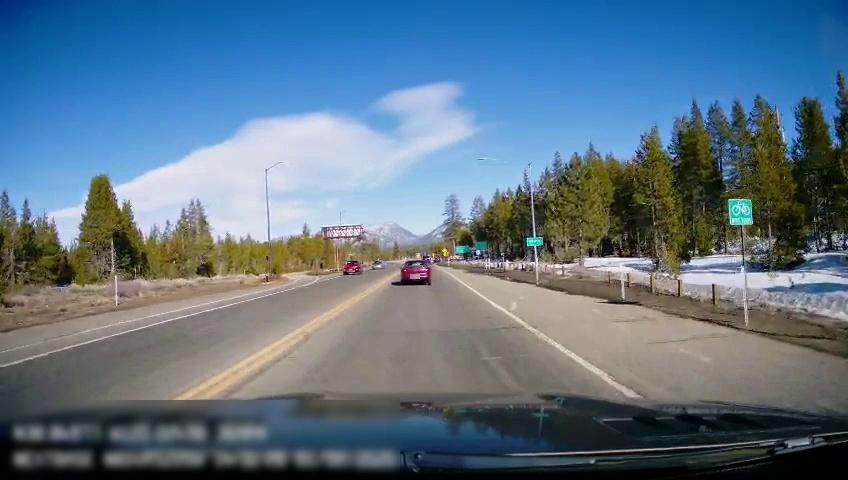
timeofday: Day
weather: Sunny
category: Drivable Space
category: Vehicles | Car
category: Vehicles | Car
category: Vehicles | Car
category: Lanes | Current Lane
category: Lanes | Opposite Lane
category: Lanes | Current Lane
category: Lanes | Opposite Lane
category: Lanes | Opposite Lane
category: Traffic | Signs
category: Traffic | Signs
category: Traffic | Signs
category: Traffic | Signs